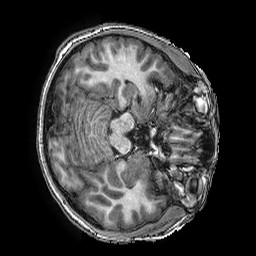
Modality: T1w
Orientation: axial
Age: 13
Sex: female
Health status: ill
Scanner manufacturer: ge
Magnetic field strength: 3 T
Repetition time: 0.0077 s
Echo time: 0.003436 s